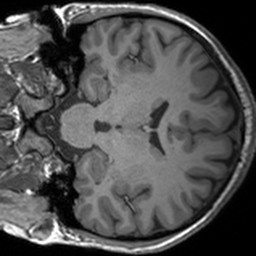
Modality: T1w
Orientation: coronal
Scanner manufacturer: siemens
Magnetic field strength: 3 T
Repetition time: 1.54 s
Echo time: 0.00234 s